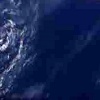
Label: water